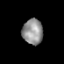
Tissue: prostate
Cell type: T cells
Senescence score: 0.3511
Nuclear area (px): 508
Mean DAPI intensity: 146.238